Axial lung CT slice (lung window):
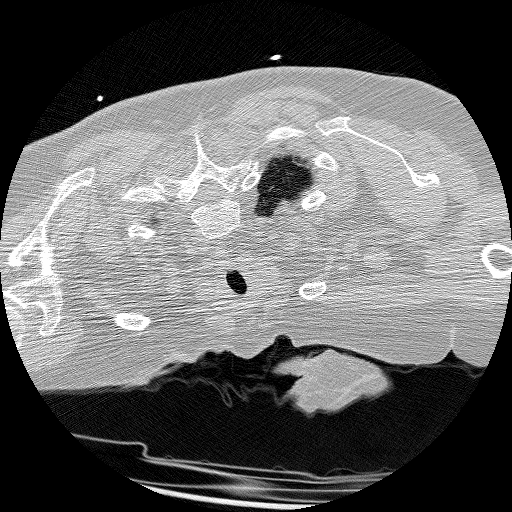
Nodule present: no